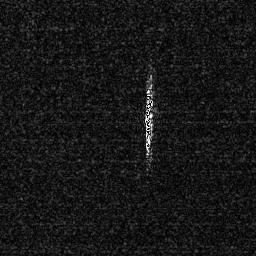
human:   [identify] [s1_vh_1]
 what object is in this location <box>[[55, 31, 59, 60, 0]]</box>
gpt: <ref>1 medium ship at the center</ref>